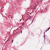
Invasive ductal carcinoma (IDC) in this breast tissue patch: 0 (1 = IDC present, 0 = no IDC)